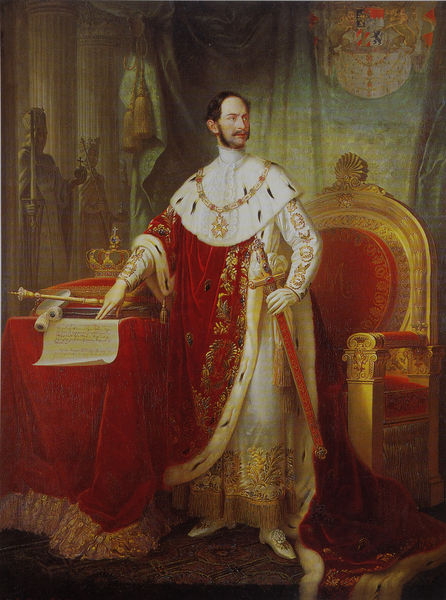
Titel: Maximilian II. im Staatsornat
Künstler: Max Haider
Standort: München
Institution: Stadtmuseum (Depot Leuchtenberg)
Schlagwörter: blau, gemälde, hand, mann, umhang, weiß, grün, frankreich, geste, handschuhe, hintergrund, kleid, raum, schmuck, schwarz, stuhl, säulen, tisch, türkis, rot, schloss, tuch, malerei, muster, teppich, bart, jung, architektur, hermelin, pelz, samt, stehen, bildnis, hände, portrait, porträt, rückenlehne, tischdecke, tischtuch, vorhang, kirche, boden, bestickt, fransen, gewand, gold, mantel, sessel, stehend, decke, paar, blatt, borte, krone, seide, statue, fell, herrschaft, schleppe, schrift, papier, bogen, schuhe, stab, kette, grisaille, figuren, bischof, kaiser, kissen, könig, papst, thron, schnäuzer, gardine, polster, barbe, homme, manteau, moustache, paul, ornamente, verzierung, draperie, robe, kordel, kinnbart, tor, galerie, buch, bayern, religion, münchen, blanc, schwert, waffe, herrscher, kardinal, nerz, tizian, brokat, damast, fürst, schnitzerei, verziert, rolle, pergament, wappen, gestus, skulpturen, statuen, brief, rollen, troddel, segen, en pied, riche, rouge, tapis, anglais, malerie, fingerzeig, könige, drapé, macht, abkommen, monarchie, schriftstück, urkunde, orientteppich, gepolstert, lackschuhe, prunk, korinthisch, bulle, couronne, main, schwur, épée, insignien, ludwig, zepter, quasten, szepter, dokument, standbilder, kronen, roi, verfassung, broderie, collier, profil, costume, fauteuil, rideau, colonnes, ahnen, ahnenlinie, apparat, eid, franzen, harrschaftsinsignien, hermine, majesté, manngold, regent, sceptre, schriftrollen, tasseln, tezt, thrin, trône, untergewand, vertag, vorgänger, cape, oie, plume, allemagne, wiß, divin, sacre, espagne, tenture, pied, doré, croix, arme, emblème, dorure, armes, mobilier, louis, fourrure, chaussure, décoration, traité, statues, pape, köig, icone, noble, manuscrit, eveque, empereur, siege, pompe, bijoux, prusse, lys, or, armoiries, blason, parchemin, ermellin, pourpre, portrait royal, portrait officiel, ka8iser, rouleaux, portrait d'apparat, trois-quart face, armoirie, velour, velours, pouvoir, écu, charte, portrait trône, septre, stratue, brodé, monarque, courrone, hermie, duvet, emperuer, allmeagne, fourure